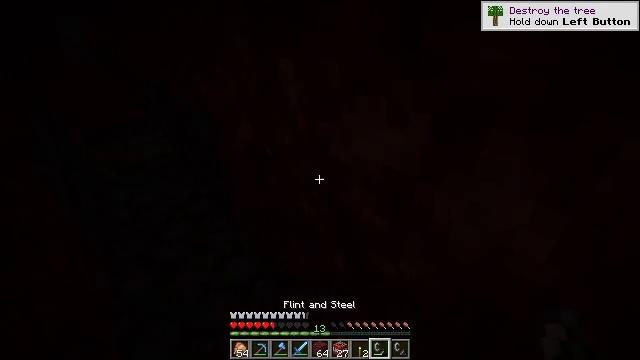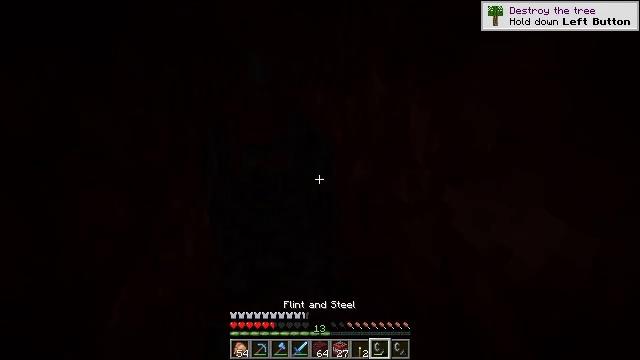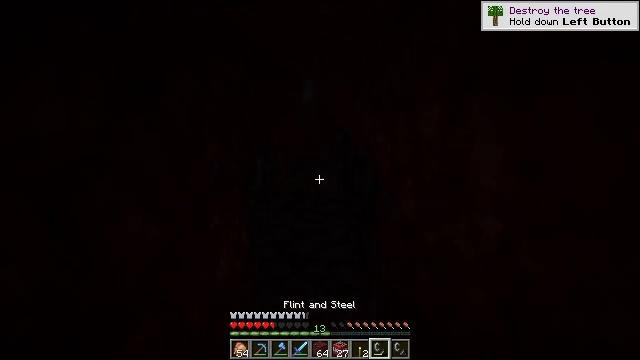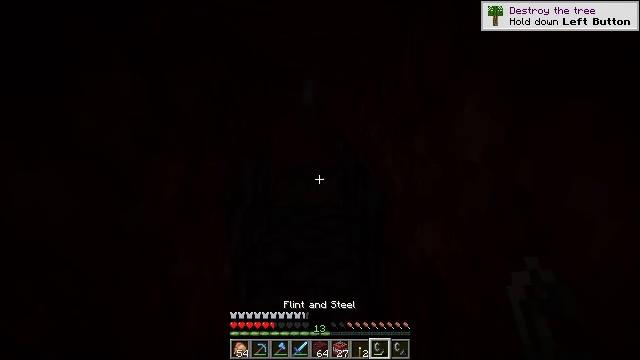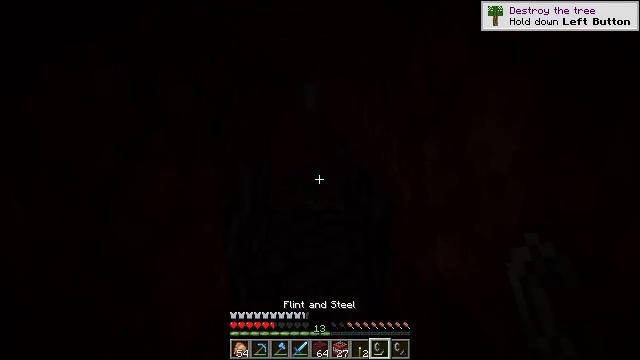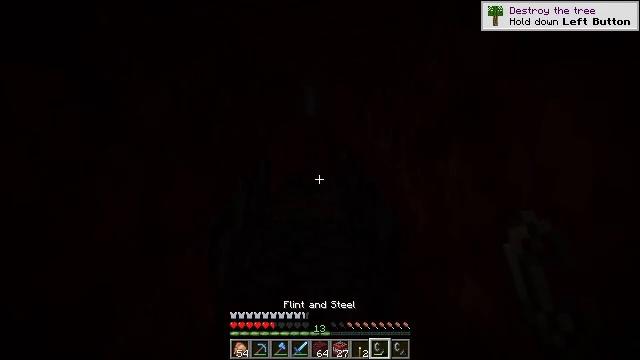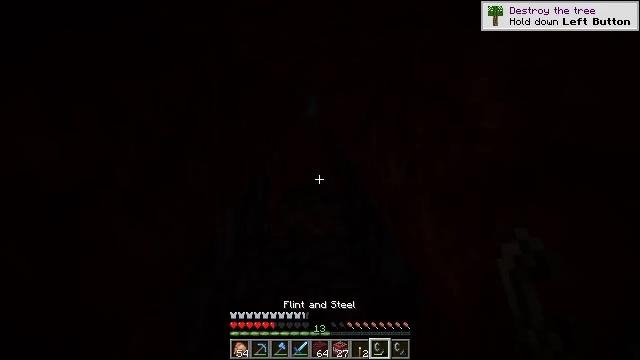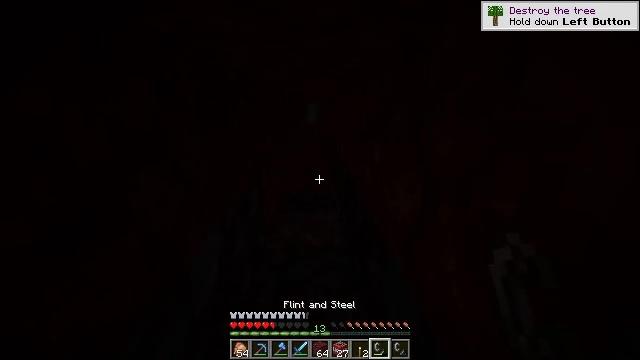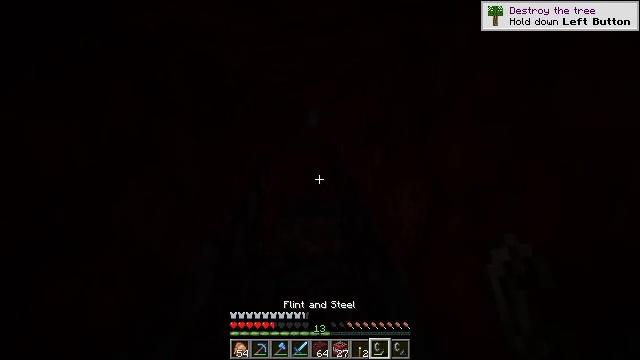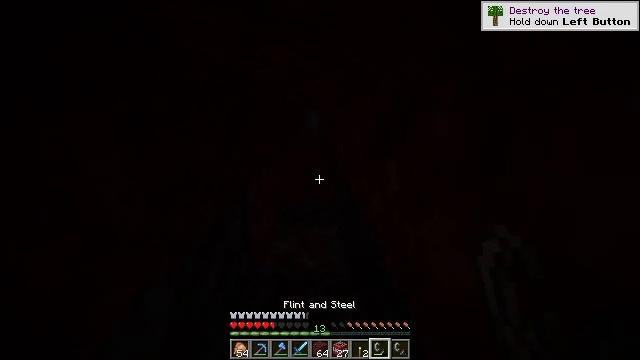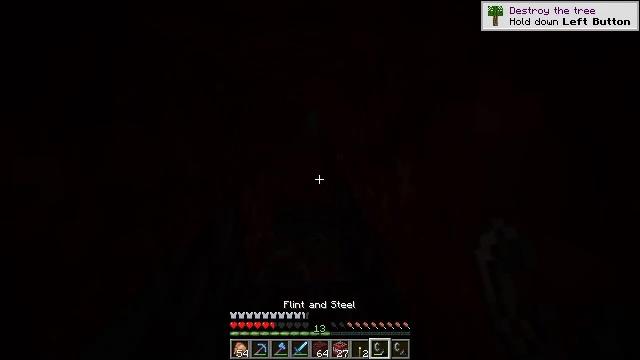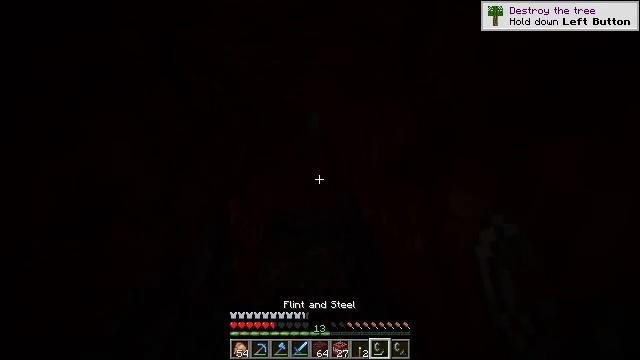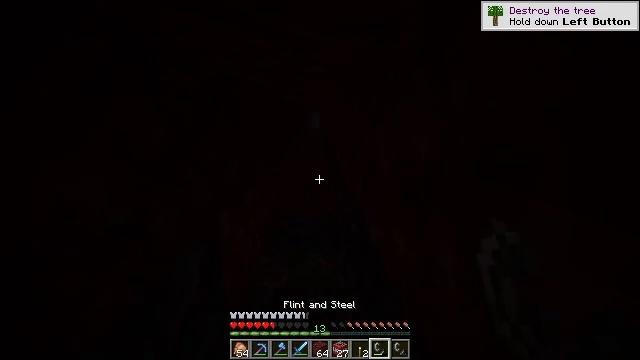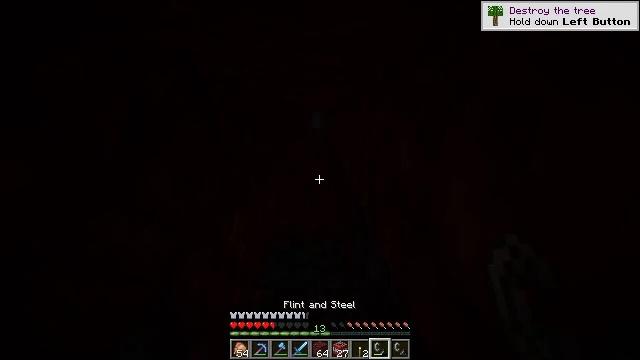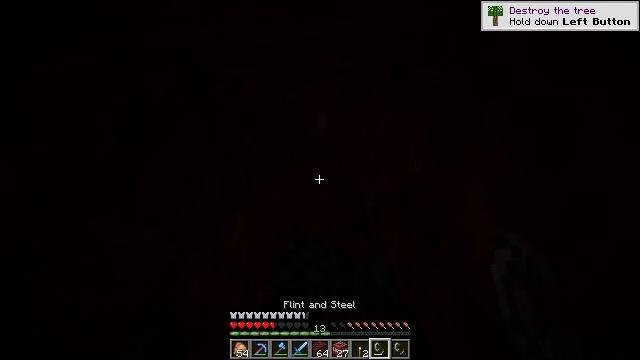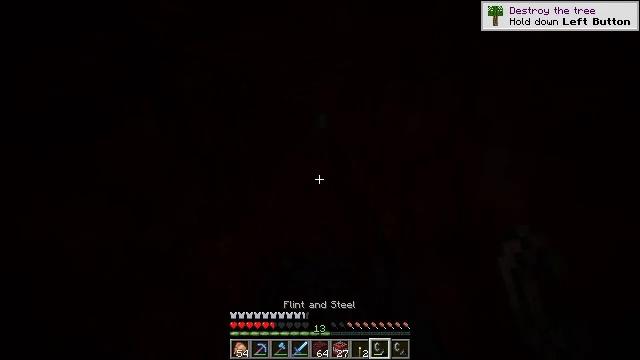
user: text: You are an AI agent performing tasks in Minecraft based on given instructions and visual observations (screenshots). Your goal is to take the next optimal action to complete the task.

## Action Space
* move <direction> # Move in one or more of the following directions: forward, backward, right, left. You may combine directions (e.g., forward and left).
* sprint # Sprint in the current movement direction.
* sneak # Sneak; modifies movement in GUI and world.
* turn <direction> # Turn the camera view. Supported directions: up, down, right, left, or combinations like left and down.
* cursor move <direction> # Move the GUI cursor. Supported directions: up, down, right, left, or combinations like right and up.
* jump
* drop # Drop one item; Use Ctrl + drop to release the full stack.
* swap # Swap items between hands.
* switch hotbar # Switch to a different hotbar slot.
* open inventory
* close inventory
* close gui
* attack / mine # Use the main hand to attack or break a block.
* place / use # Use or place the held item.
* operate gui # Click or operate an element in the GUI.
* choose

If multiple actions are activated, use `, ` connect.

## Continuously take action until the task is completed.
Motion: motion action
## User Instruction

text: Dig deep through the Nether to find ancient debris.
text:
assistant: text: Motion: move forward, turn left and up
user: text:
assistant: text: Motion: move forward, turn left and up
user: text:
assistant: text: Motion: move forward
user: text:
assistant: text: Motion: move forward
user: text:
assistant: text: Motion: move forward, sprint
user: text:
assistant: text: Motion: move forward, sprint
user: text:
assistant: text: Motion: move forward, sprint
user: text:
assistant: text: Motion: move forward, sprint
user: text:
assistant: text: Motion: move forward, sprint
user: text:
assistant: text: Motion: move forward
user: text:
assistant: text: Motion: move forward
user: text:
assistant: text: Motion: move forward
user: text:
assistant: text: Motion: move forward
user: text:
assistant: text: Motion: move forward, turn left
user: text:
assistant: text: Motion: move forward, sprint
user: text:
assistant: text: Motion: move forward, sprint
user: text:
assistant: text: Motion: move forward, sprint
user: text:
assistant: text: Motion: move forward, sprint
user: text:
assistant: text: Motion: move forward
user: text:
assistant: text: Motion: move forward
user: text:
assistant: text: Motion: move forward
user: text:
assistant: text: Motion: move forward
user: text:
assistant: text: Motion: move forward
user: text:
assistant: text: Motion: move forward, sprint
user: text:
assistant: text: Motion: move forward, sprint
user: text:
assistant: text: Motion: move forward, sprint
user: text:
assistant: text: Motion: move forward, sprint, turn left
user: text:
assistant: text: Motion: move forward
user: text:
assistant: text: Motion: move forward
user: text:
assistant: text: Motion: move forward